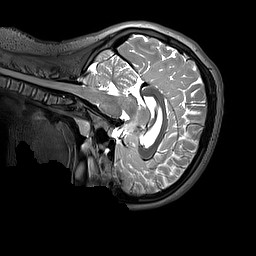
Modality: T2w
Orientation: sagittal
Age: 11
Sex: female
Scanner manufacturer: siemens
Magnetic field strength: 3 T
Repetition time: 3.2 s
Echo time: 0.408 s